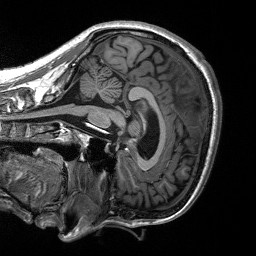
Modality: T1w
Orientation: sagittal
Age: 30
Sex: male
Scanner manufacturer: siemens
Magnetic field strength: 3 T
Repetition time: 2.53 s
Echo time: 0.00219 s